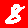
Digit: 8